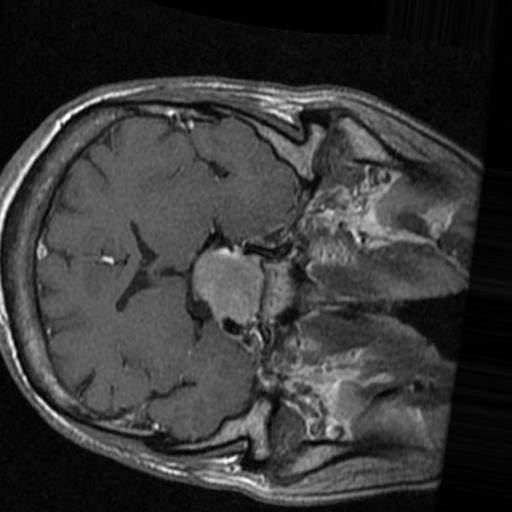
Label: brain_tumor